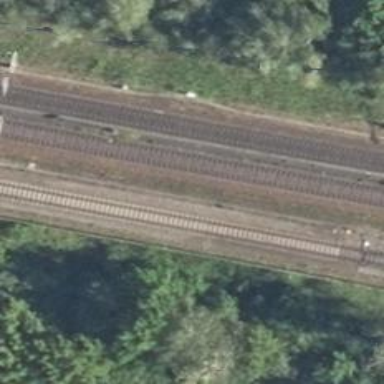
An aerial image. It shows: Railway with electrified contact lines.